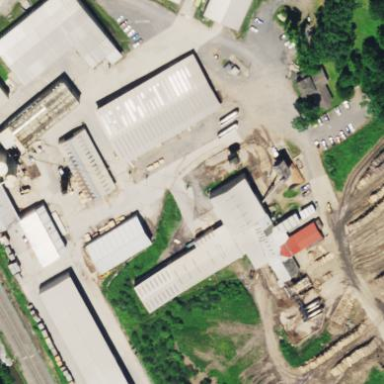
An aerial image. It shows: Lumber yard in industrial area.